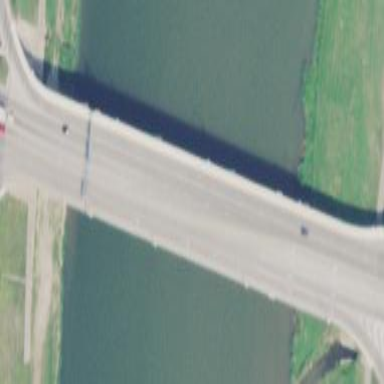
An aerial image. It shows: Man-made bridge.